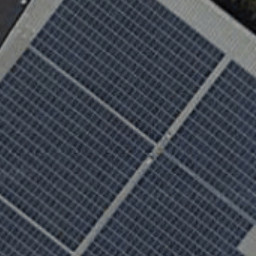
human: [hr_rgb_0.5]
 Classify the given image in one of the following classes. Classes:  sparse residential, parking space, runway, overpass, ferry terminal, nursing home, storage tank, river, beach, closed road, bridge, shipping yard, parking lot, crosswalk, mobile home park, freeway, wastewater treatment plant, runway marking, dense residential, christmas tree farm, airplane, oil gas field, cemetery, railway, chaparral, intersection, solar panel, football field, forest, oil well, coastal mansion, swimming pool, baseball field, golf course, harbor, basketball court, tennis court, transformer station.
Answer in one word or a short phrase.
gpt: solar panel